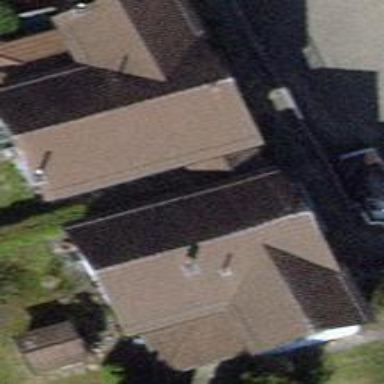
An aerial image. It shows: Semidetached house with gabled roof.